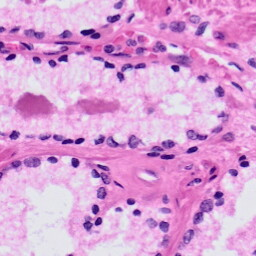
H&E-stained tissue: Prostate